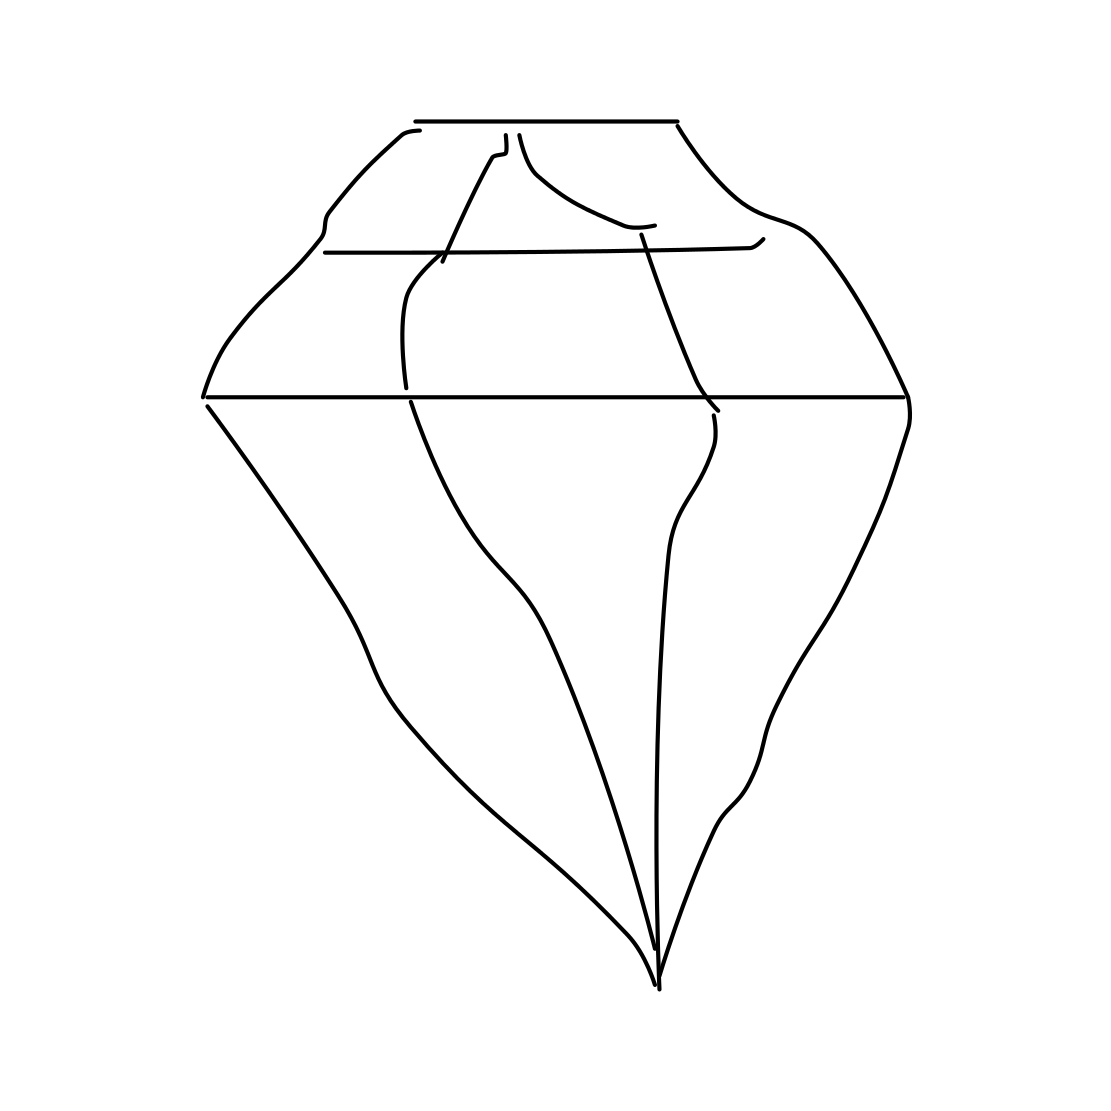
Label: diamond